Field crop: maize
Growth stage: 2
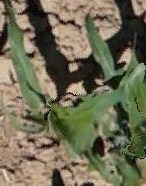
Species: maize